Field crop: maize
Growth stage: 1
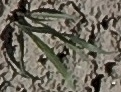
Species: sorghum